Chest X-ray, AP view. Patient: 50 years old, sex M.
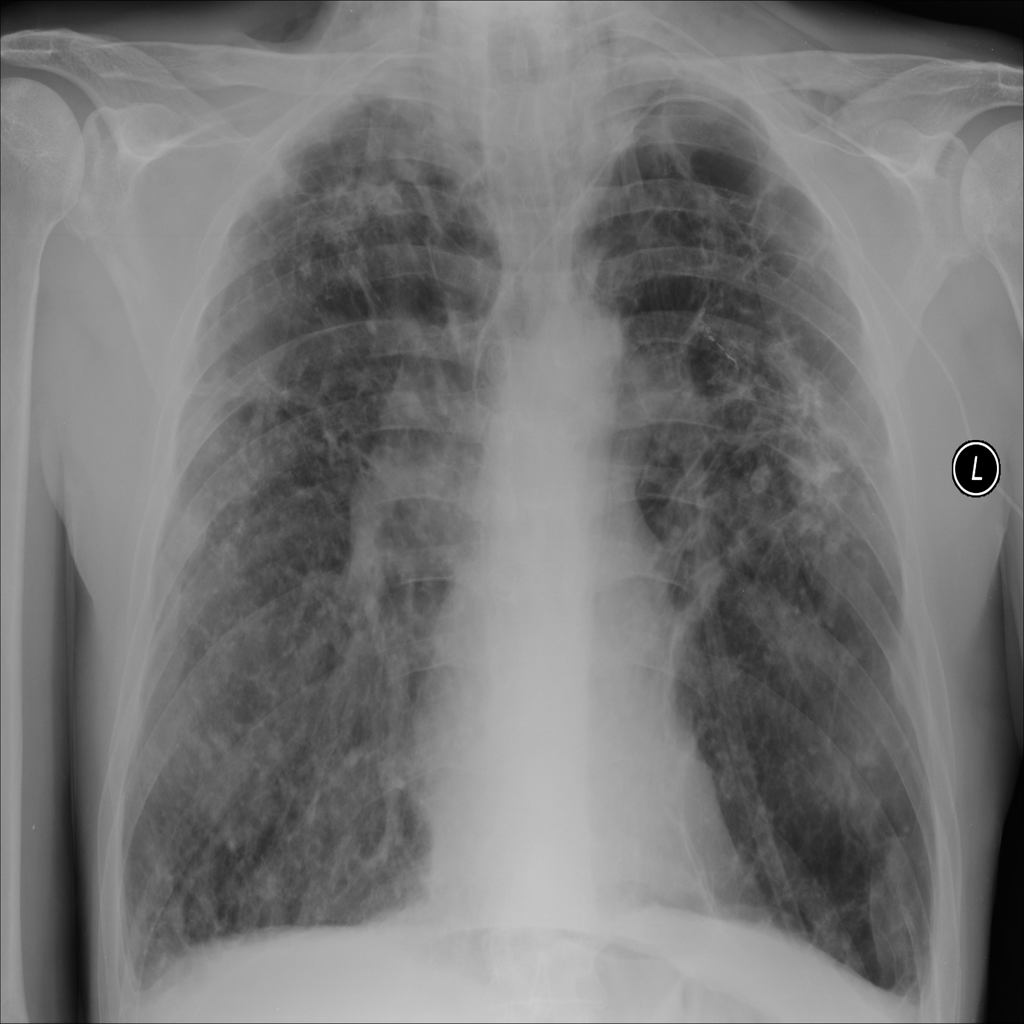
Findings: Emphysema, Infiltration